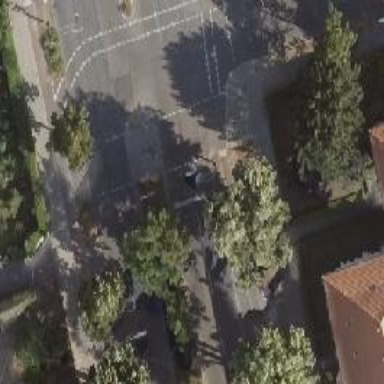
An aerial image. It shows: Crossing with traffic signals.